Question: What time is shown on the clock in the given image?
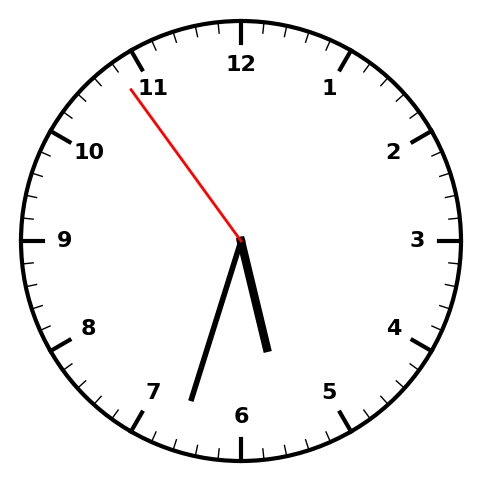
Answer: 05:32:54